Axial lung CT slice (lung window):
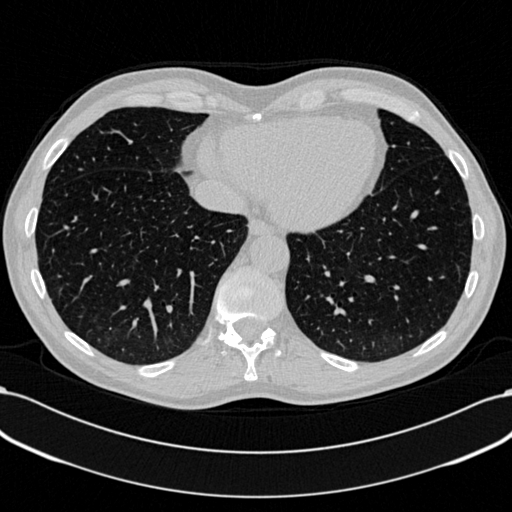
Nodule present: no